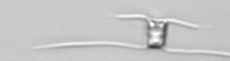
Label: Chaetoceros_similis